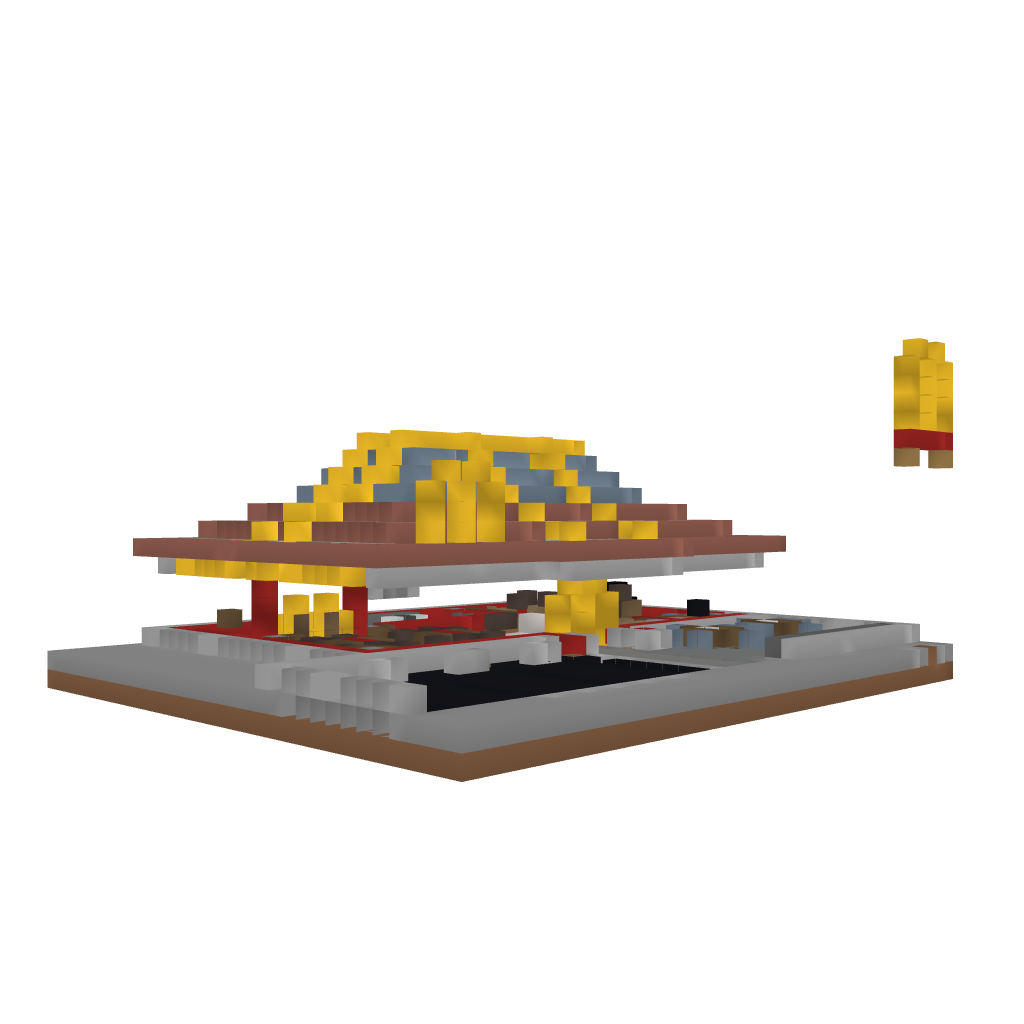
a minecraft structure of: burger shop